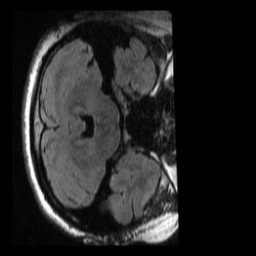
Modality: T1w
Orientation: axial
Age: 21
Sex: female